Question: Does iReport support MapReduce ? (with MongoDB)

I would like to know if I can put a Map Reduce query in this windows, or if not on the report on jasperserver (When You upload you .jrxml you have a "Query" tab)
Thanks
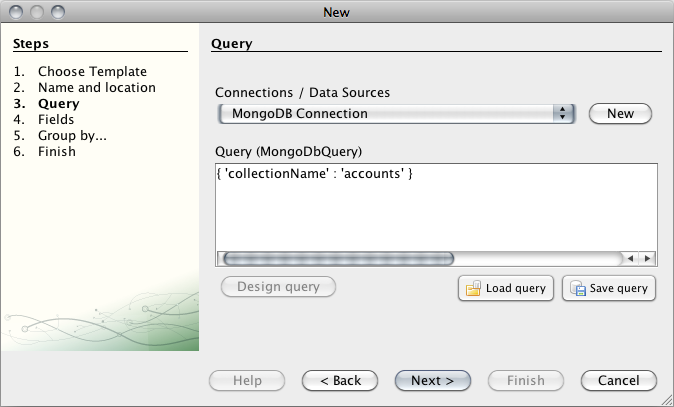
Answer: Yes, it does. For example:
'''
{
collectionName : 'dataByZipCode',
sort : {
'value.population' : -1,
},
mapReduce : {
map : 'function () {
emit (this.state, {population : this.pop});
}',
reduce : 'function (key, values) {
var total = 0;
for( var index = 0; index < values.length; index ++) {
total += values[index].population;
}
return {population : total}
}',
out : 'totalPopulation'
}
}
'''
See the <URL>